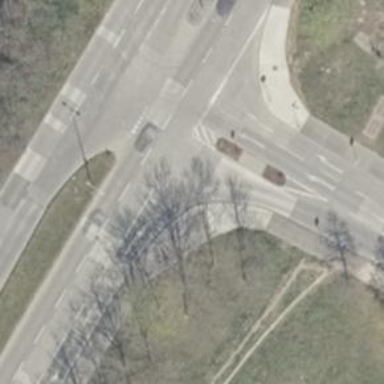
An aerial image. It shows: Unmarked crossing with traffic island.